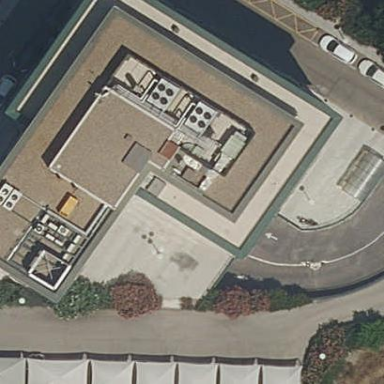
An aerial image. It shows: Office building.